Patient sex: M
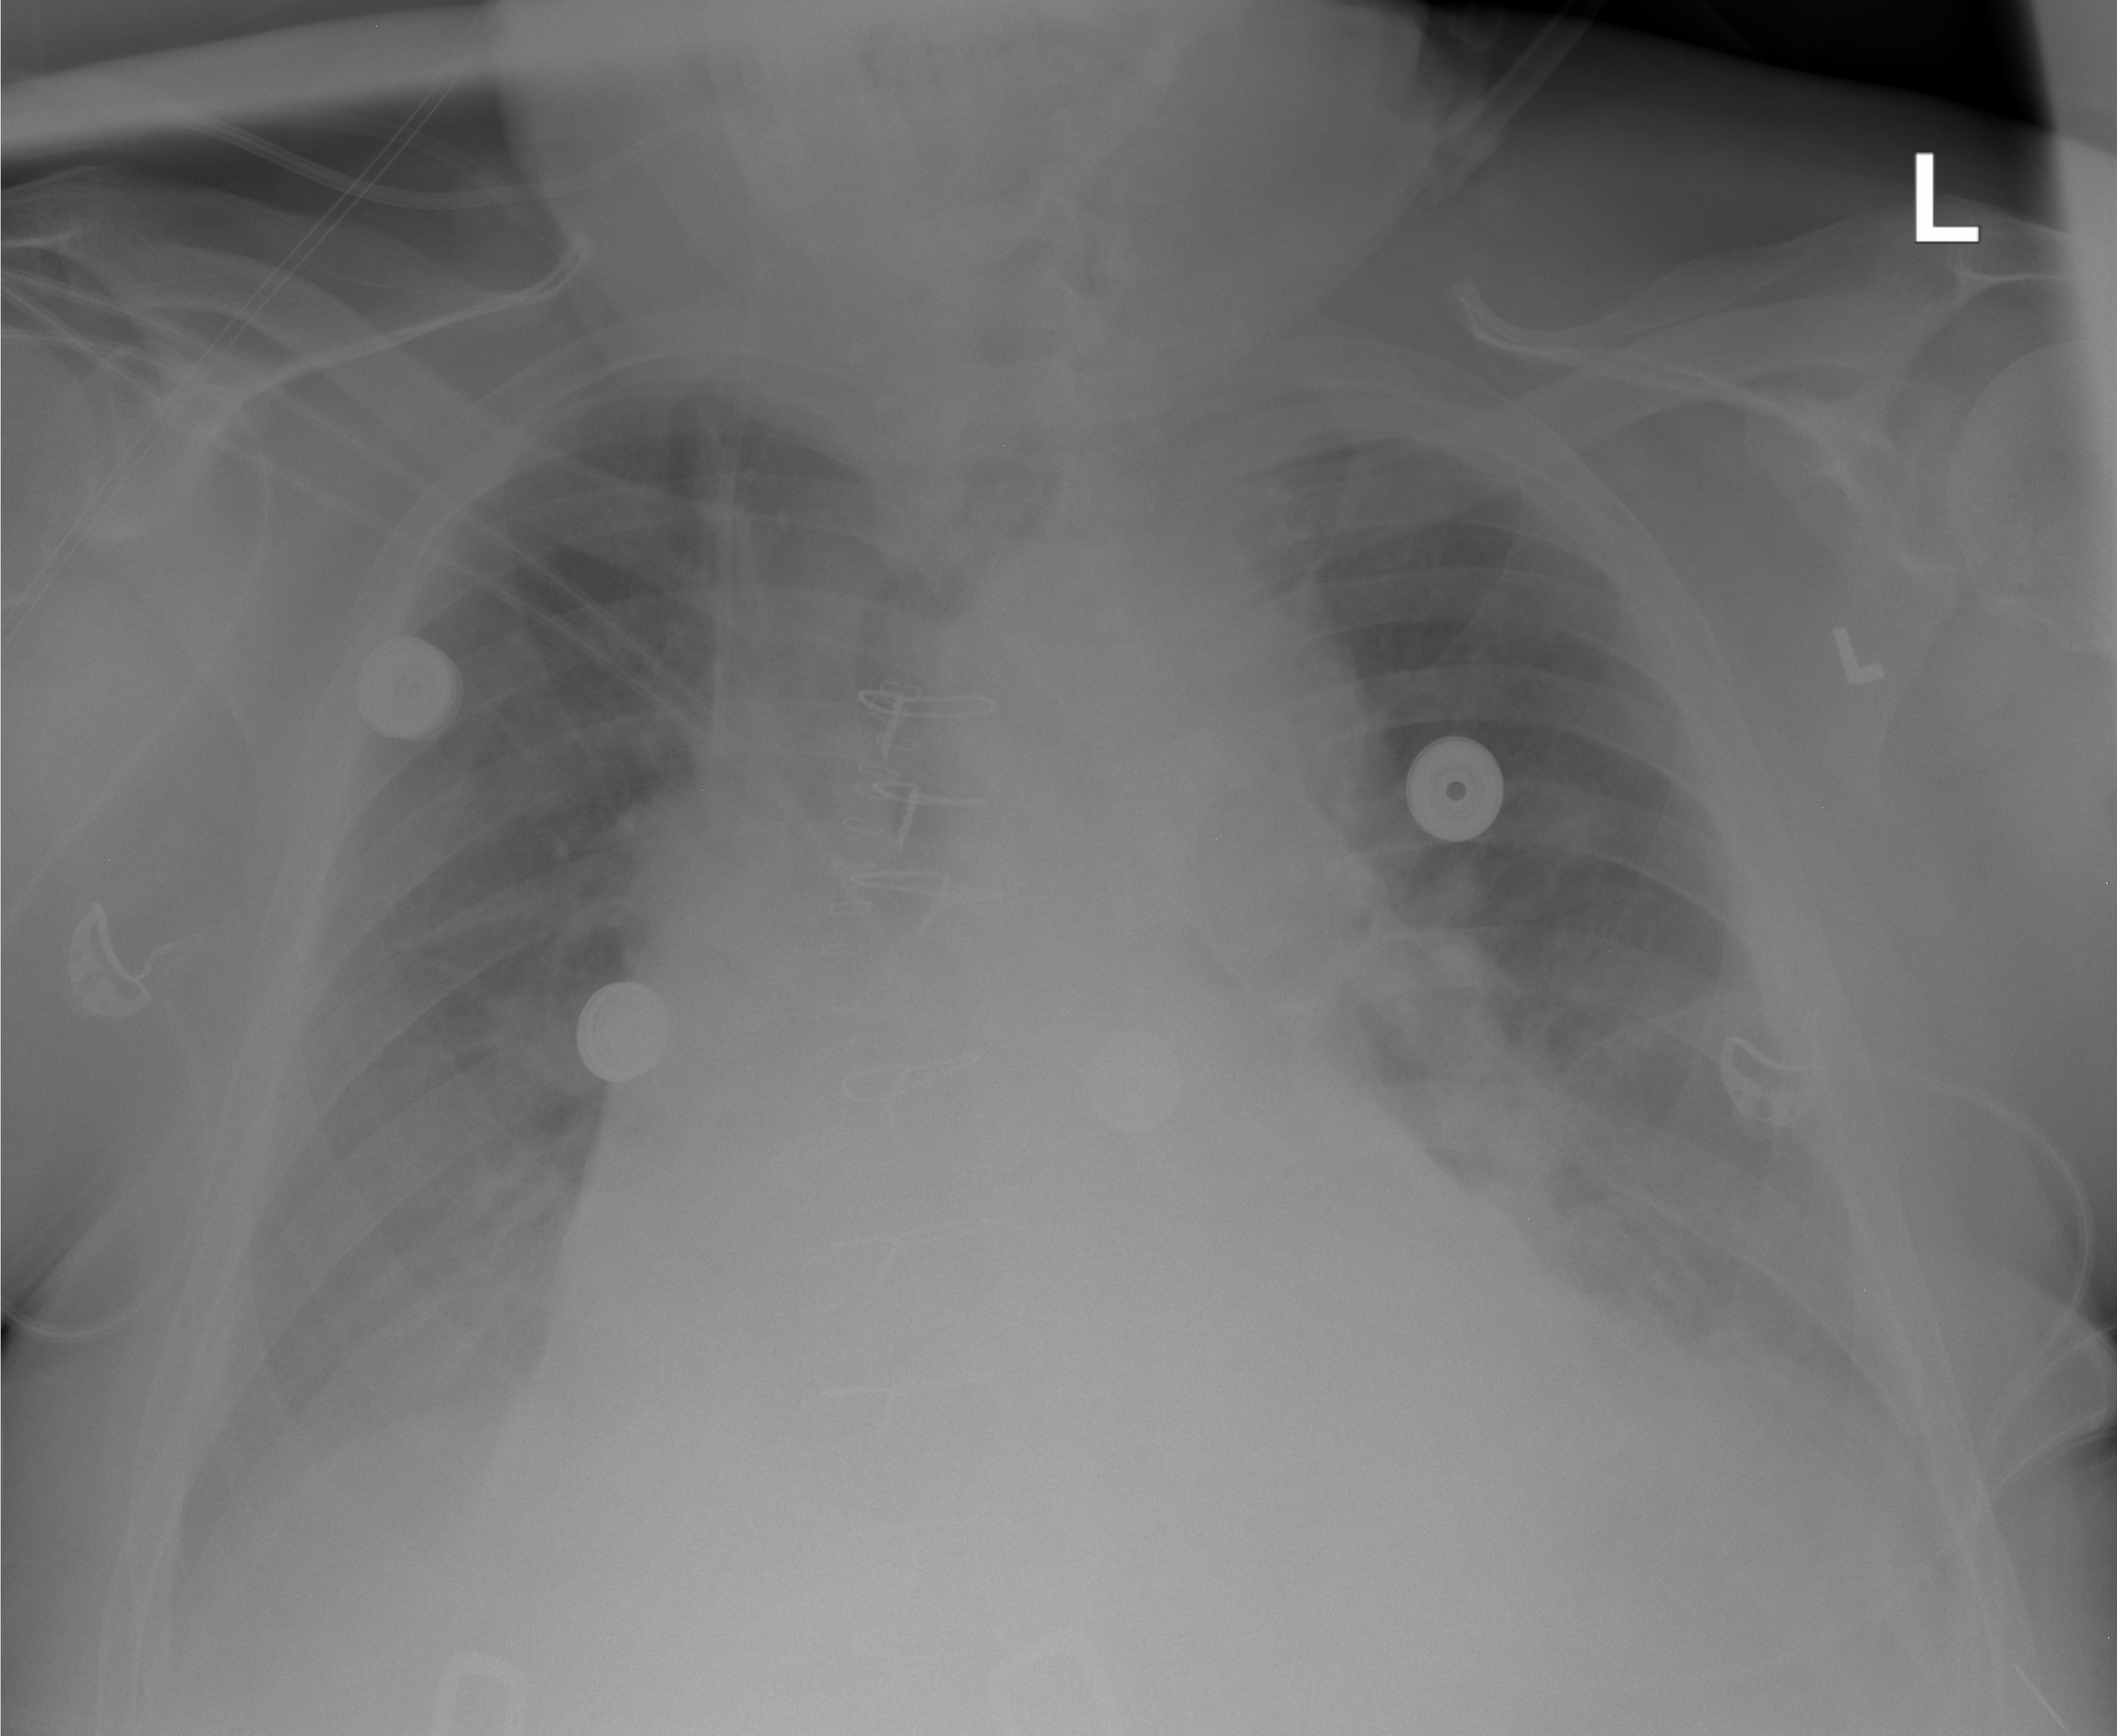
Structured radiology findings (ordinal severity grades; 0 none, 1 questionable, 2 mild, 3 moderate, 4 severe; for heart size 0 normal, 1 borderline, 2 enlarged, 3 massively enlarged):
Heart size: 3
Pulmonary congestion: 2
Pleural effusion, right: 2
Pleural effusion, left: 2
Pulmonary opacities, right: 0
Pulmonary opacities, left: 0
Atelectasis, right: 2
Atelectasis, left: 2